Interaction volume radius: 10 \u00c5
Interaction volume height: 25 \u00c5
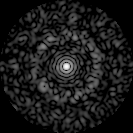
Disorder parameter: 0.84